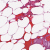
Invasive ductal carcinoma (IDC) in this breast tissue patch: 0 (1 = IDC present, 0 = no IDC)